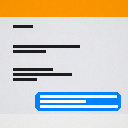
Screen state: on